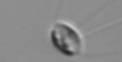
Label: Chaetoceros